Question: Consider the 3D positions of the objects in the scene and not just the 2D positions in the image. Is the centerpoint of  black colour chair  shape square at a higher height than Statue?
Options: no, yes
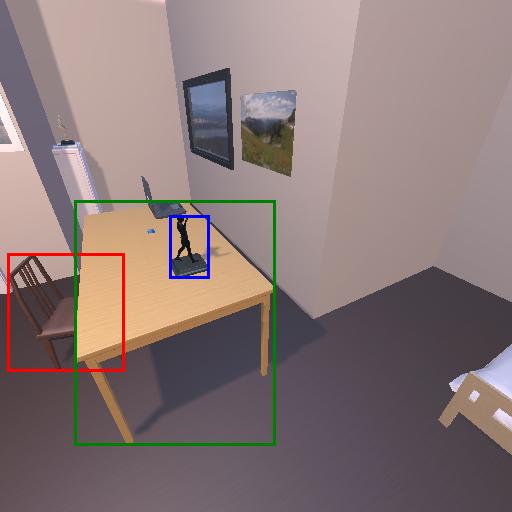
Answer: no